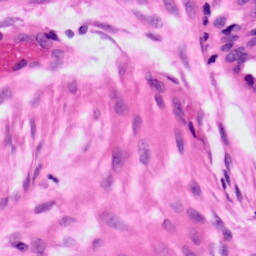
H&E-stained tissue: Ovarian